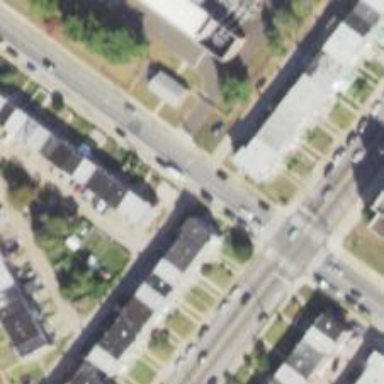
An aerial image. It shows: Alley classified as service road.